Question: I'm attempting to create a table of polygon neighbors based on a Voronoi tessellation (aka Dirichlet tessellations or Thiessen polygons) generated by the 'dirichlet()' function of the 'spatstat' library. For example, in the figure below, the upper right and bottom right tiles would each have 2 neighbors, the center right tile 4 neighbors, and the remaining two tiles 3 neighbors each. I want to capture the neighbor pairs in a table, and ideally capture the length of the boundary line that they share: e.g., 'Tile1', 'Tile2', 'shared_edge_length'.
Initially, I attempted to loop through and compare each pair of polygons in the tessellation using 'intersect.tess()', 'intersect.own()', as well as 'polyclip' functions, but I'm guessing these don't work because the tiles are by definition not overlapping in area, despite sharing edges. Is there a simple function to accomplish this (the alternative being to loop through the '$bdry' points perhaps)? It seems like the 'regeos' package has 'gTouches', but I couldn't find something similar for 'spatstat'.
This is my current non-working approach:
'''
library(spatstat)
points <- ppp(x=c(-77.308703, -77.256582, -77.290600, -77.135668, -77.097144),
y=c(39.288603, 39.147019, 39.372818, 39.401898, 39.689203),
window=owin(xrange=c(-77.7,-77), yrange=c(39.1, 39.7)))
vt <- dirichlet(points) # Dirichlet tesselation
plot(vt)
tilesA <- tiles(vt)
n_tiles <- length(tilesA)
boundary_calcs <- data.frame('area1_id'=numeric(), 'area2_id'=numeric(), 'neighbor'=logical()) # Store boundary pairs
for (i in 1:n_tiles) {
for (j in 1:n_tiles) {
intersection <- intersect.owin(tilesA[[i]], tilesA[[j]], fatal=FALSE) # does not work
if (!is.empty(intersection)) {
boundary_calcs[nrow(boundary_calcs)+1, ] <- c(i, j, TRUE) # add to data table as new row
} } }
'''

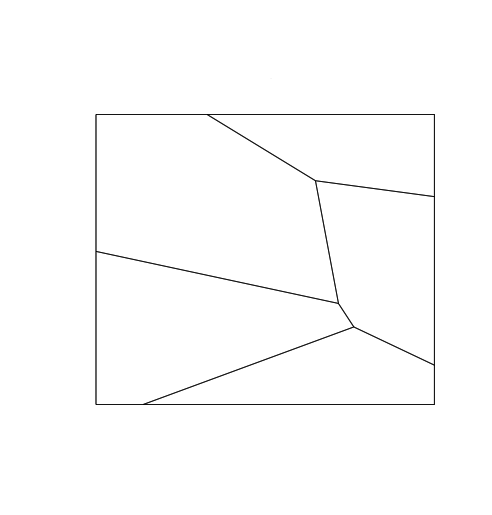
Answer: The following function was provided by the package authors. It uses the fact that the 'deldir()' function's 'dirsgs' structure outputs the start/end coordinates of each line in the tessellation along with the point indices. These can be converted to a 'psp' line segment pattern which can easily provide the length of each segment using 'lengths.psp()'. The code below produces a table with one row for each of the 7 edges that can be seen in the plot above.
'''
library(spatstat)
library(deldir)
points <- ppp(x=c(-77.308703, -77.256582, -77.290600, -77.135668, -77.097144),
y=c(39.288603, 39.147019, 39.372818, 39.401898, 39.689203),
window=owin(xrange=c(-77.7,-77), yrange=c(39.1, 39.7)))
sharededge <- function(X) {
verifyclass(X, "ppp")
Y <- X[as.rectangle(X)]
dX <- deldir(Y)
DS <- dX$dirsgs
xyxy <- DS[,1:4]
names(xyxy) <- c("x0","y0","x1","y1")
sX <- as.psp(xyxy,window=dX$rw)
marks(sX) <- 1:nobjects(sX)
sX <- sX[as.owin(X)]
tX <- tapply(lengths.psp(sX), marks(sX), sum)
jj <- as.integer(names(tX))
ans <- data.frame(ind1=DS[jj,5],
ind2=DS[jj,6],
leng=as.numeric(tX))
return(ans)
}
shared_edge_lengths <- sharededge(points)
'''
The output stored in 'shared_edge_lengths':
'''
ind1 ind2 leng
1 2 1 0.<PHONE>
2 3 1 0.<PHONE>
3 4 1 0.<PHONE>
4 4 2 0.<PHONE>
5 4 3 0.25842530
6 5 3 0.<PHONE>
7 5 4 0.<PHONE>
'''